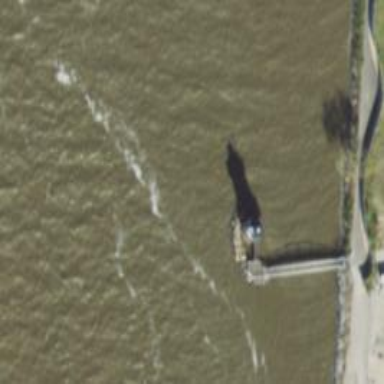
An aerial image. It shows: Lighthouse.